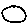
Label: circle